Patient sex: M
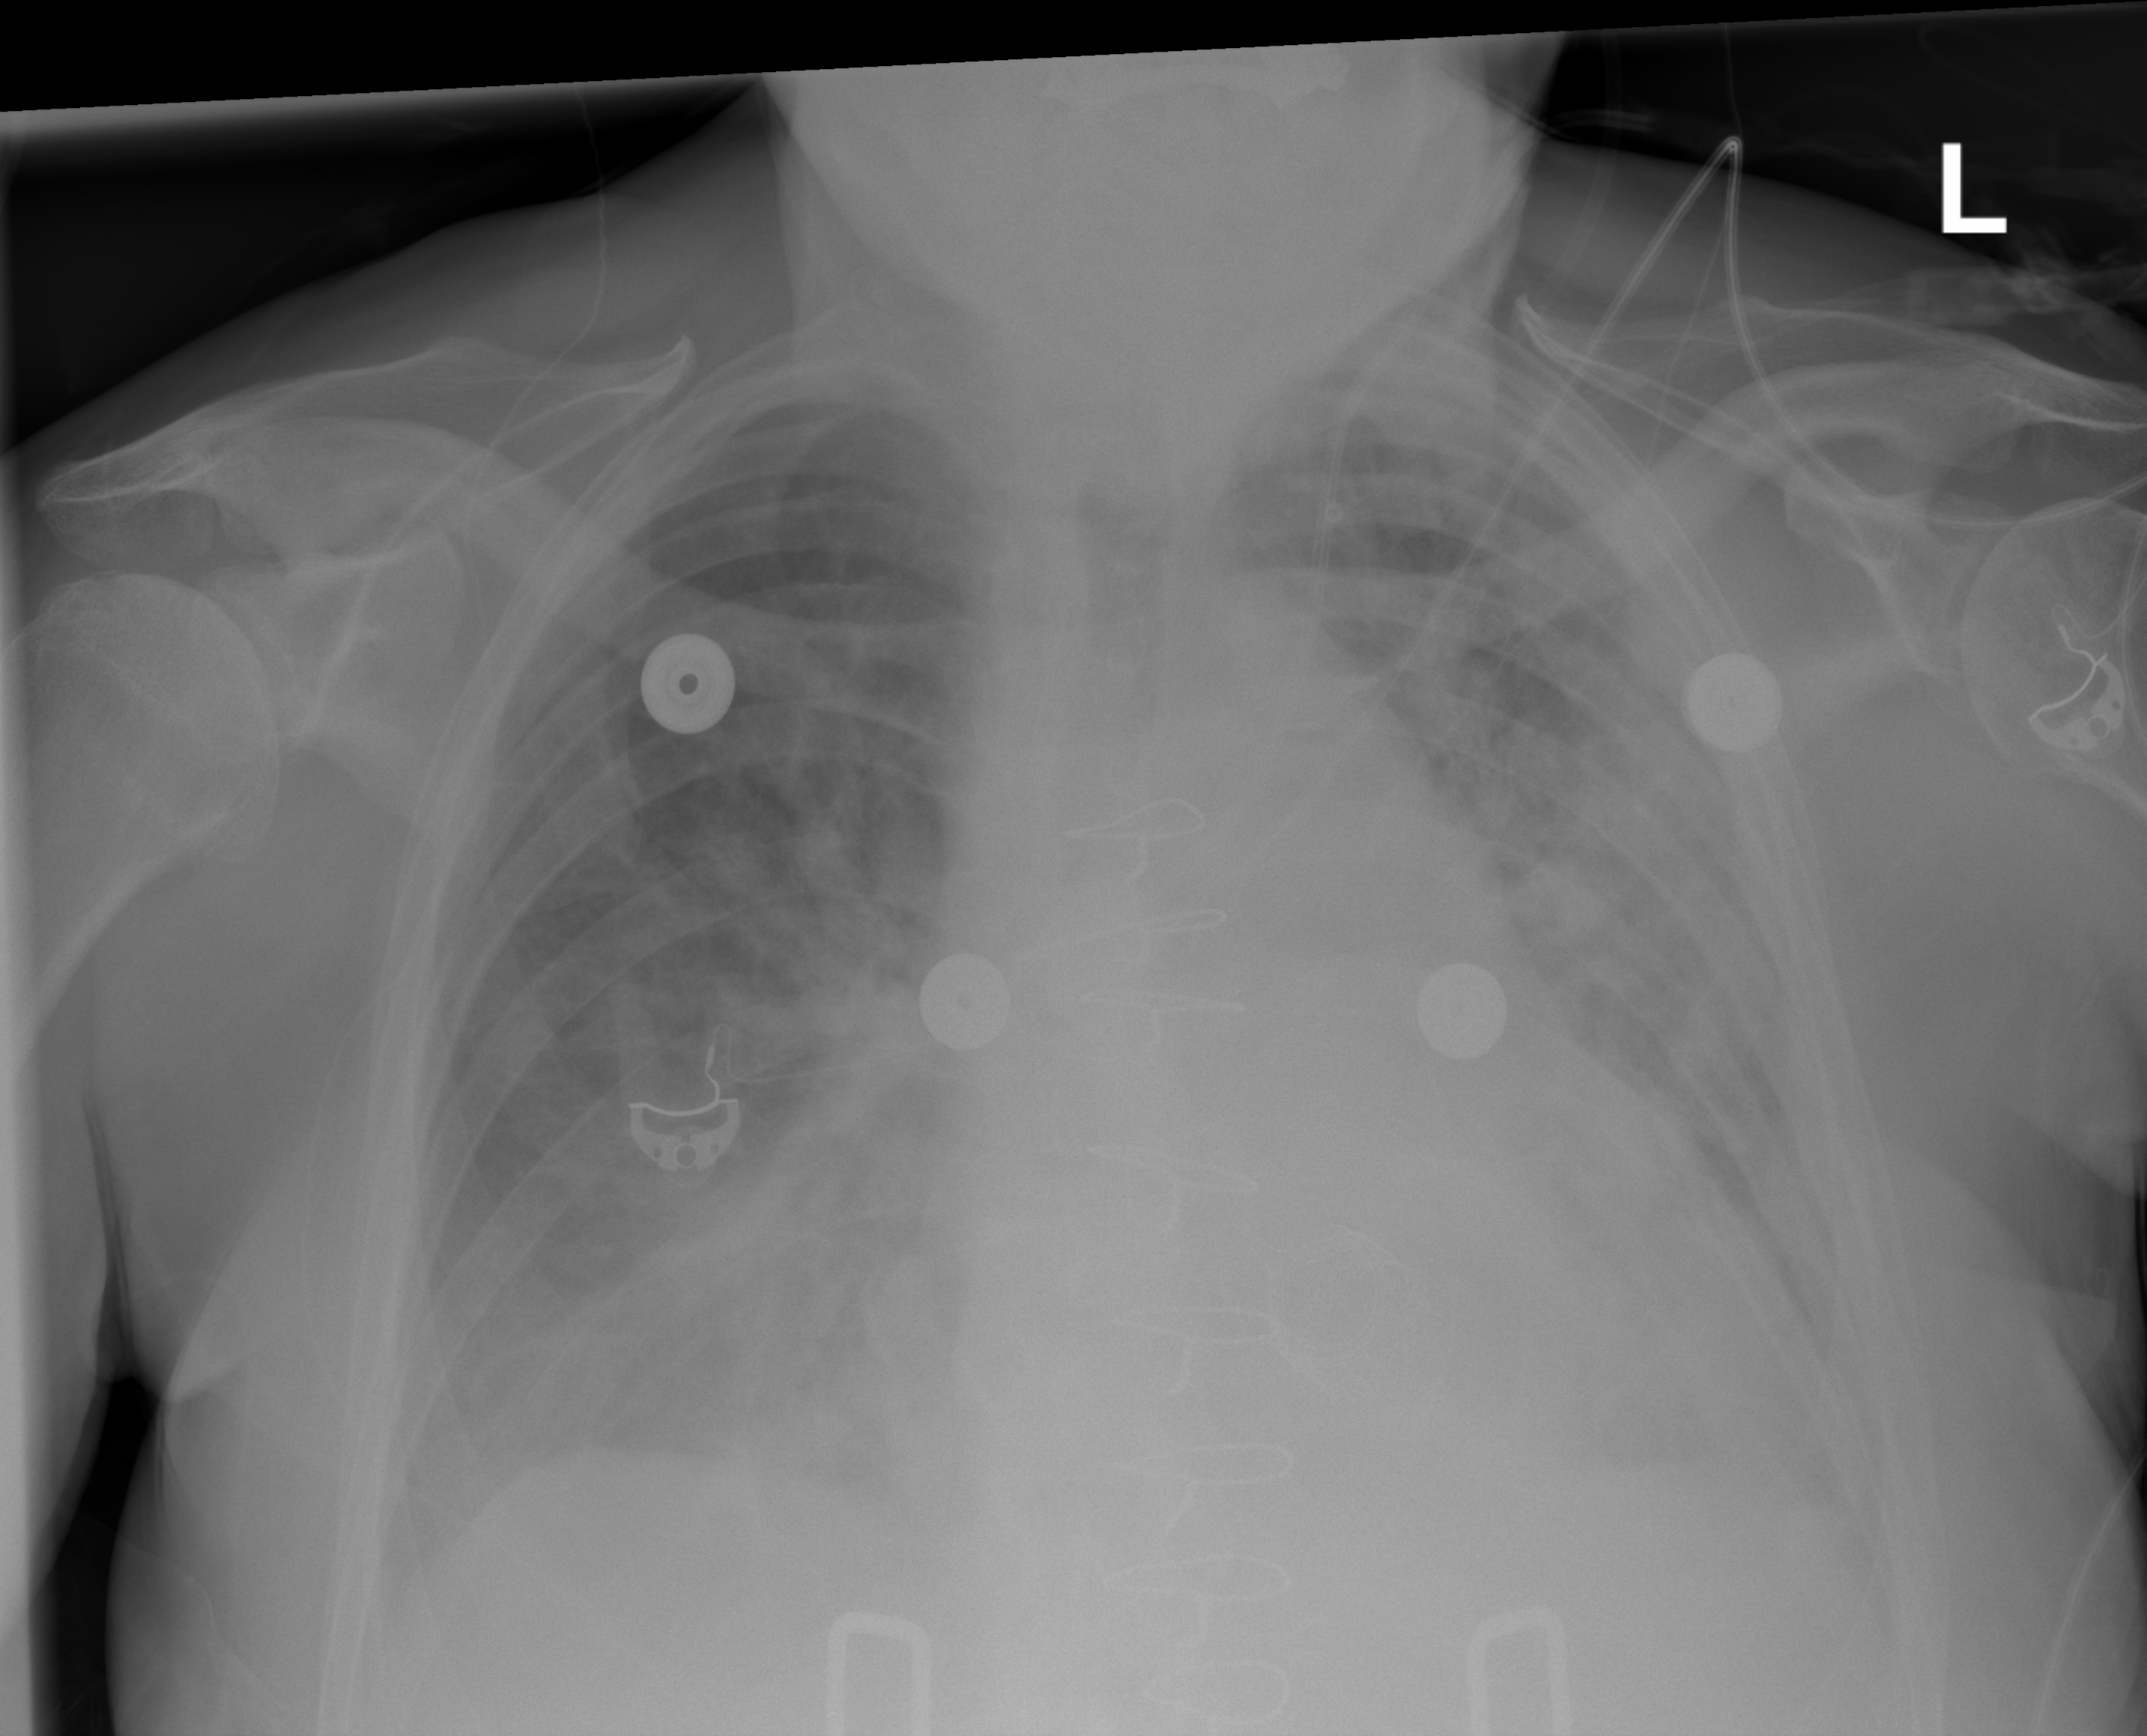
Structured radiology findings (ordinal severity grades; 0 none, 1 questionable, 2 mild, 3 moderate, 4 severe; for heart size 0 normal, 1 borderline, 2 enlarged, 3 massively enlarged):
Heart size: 2
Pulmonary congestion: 2
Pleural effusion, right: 0
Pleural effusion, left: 2
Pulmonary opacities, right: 2
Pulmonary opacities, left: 2
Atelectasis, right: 2
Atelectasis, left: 2